Field crop: maize
Growth stage: 2
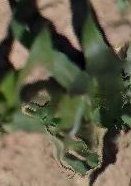
Species: maize